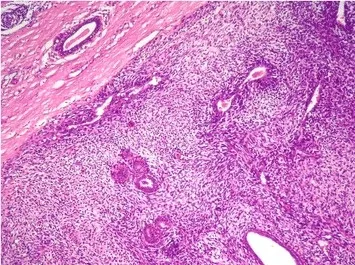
Malignant PT of the breast showing a periductal stromal growth with malignant features (hematoxylin and eosin stain, original magnification x 100).
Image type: pathology (h&e)